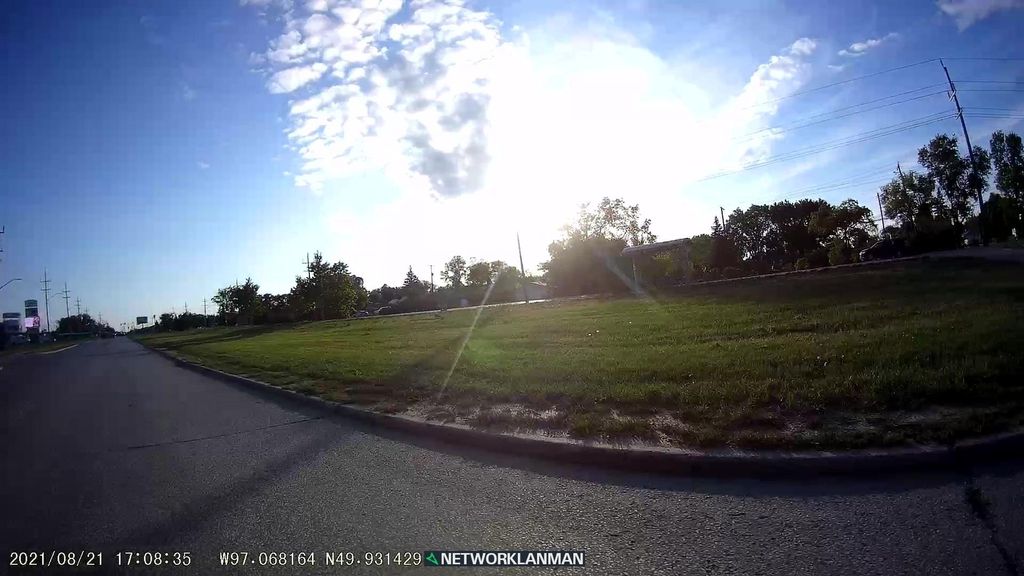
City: winnipeg